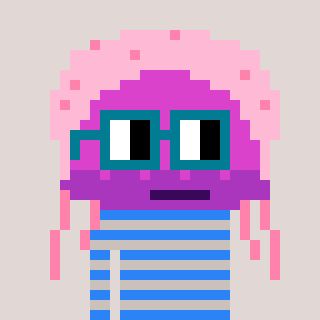
a pixel art character with square dark green glasses, a jellyfish-shaped head and a foggrey-colored body on a warm background